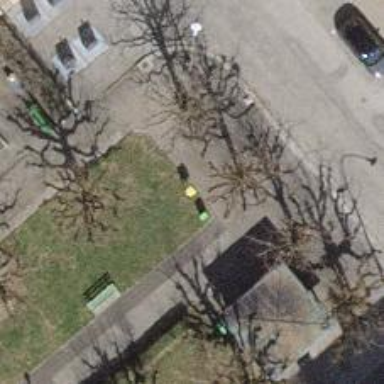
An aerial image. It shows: Post box.